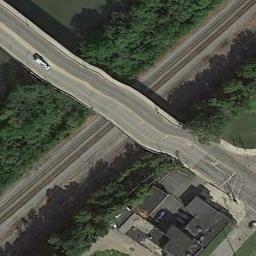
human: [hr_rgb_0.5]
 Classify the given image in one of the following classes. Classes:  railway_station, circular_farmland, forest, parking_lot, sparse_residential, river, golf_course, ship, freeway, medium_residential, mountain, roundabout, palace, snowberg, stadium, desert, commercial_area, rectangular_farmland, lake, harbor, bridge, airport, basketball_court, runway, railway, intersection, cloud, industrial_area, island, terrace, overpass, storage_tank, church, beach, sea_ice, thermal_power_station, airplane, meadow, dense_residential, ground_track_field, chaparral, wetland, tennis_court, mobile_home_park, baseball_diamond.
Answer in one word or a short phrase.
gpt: overpass